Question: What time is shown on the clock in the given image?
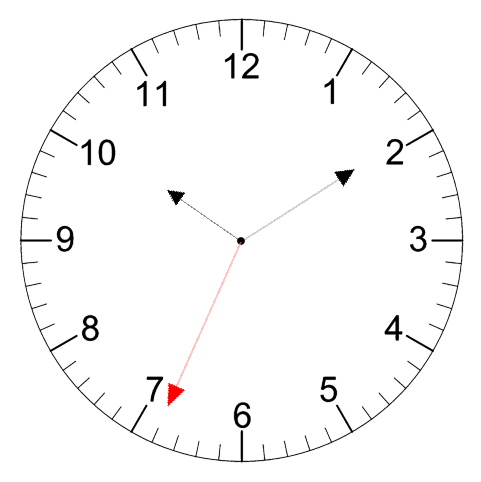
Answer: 10:09:34